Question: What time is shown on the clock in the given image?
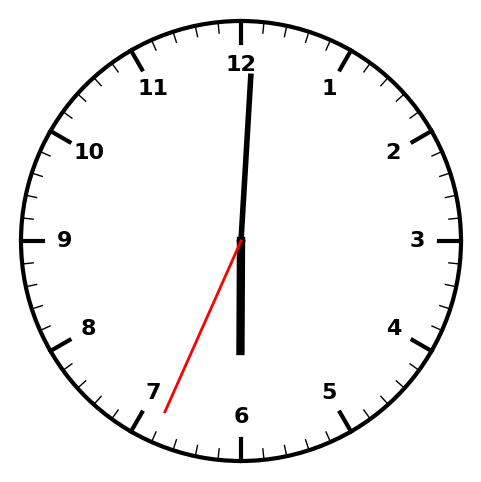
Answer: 06:00:34